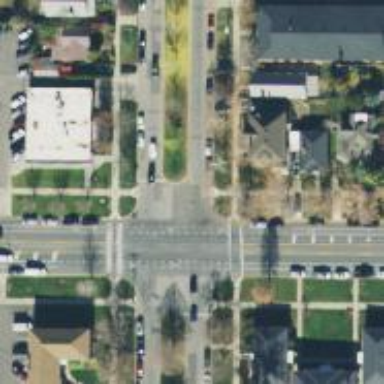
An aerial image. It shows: Uncontrolled road crossing with line markings.